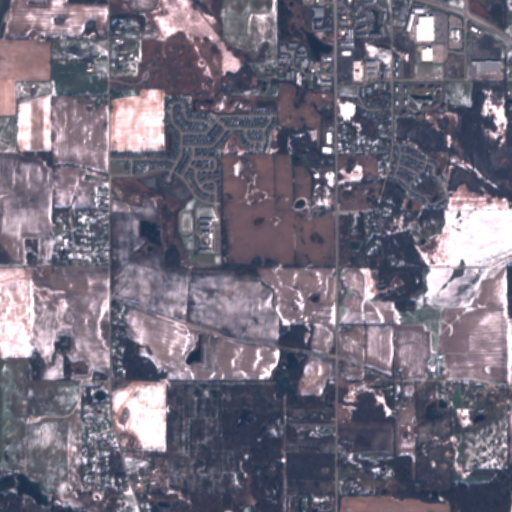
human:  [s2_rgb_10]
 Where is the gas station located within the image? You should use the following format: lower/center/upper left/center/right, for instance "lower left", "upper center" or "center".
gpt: The gas station is located in the upper right of the image.
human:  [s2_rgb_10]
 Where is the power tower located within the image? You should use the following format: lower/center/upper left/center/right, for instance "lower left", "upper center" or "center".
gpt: The power tower is located in the lower left of the image.
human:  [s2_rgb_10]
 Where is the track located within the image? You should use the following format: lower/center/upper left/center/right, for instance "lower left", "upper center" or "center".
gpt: The track is located in the center of the image.
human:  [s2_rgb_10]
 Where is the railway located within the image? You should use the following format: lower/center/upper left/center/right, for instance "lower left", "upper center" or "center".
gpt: The railway is located in the right of the image.
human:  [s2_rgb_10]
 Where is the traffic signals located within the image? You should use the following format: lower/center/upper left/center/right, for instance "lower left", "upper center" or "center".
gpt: The traffic signals is located in the upper right of the image.
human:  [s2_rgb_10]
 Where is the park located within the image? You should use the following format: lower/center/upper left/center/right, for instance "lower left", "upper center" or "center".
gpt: There is no park in the image.